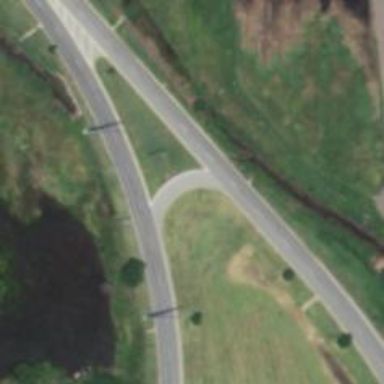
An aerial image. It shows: Asphalt road with secondary link designation.